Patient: sex M, age 71
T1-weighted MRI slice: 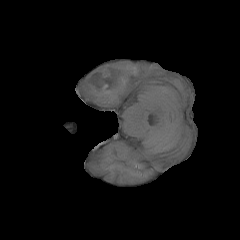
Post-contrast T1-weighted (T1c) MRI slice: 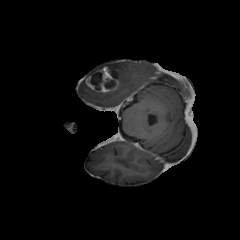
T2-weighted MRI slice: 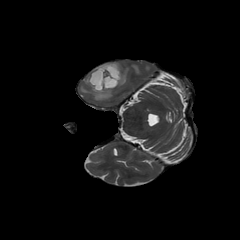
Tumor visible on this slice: yes
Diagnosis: Glioblastoma, IDH-wildtype
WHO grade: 4